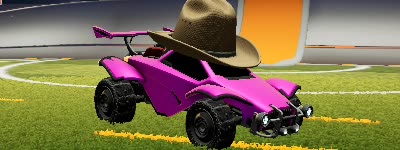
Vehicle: octane